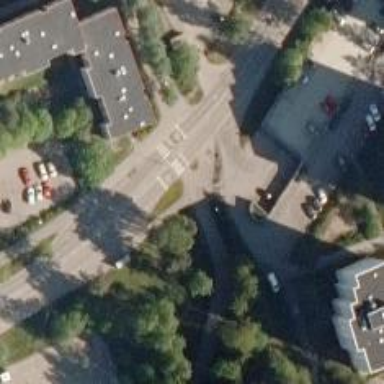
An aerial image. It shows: Zebra crossing with road island.